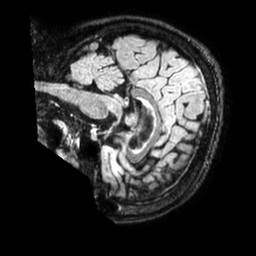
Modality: FLAIR
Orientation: sagittal
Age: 49
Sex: female
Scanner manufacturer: philips
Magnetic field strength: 1.5 T
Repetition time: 4.8 s
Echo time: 0.3261 s